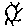
Label: sun